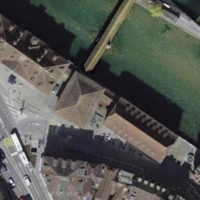
EUNIS habitat code: 57
Species observed at this site:
Anas acuta
Corvus corone
Podiceps cristatus
Fulica atra
Anas platyrhynchos
Aythya ferina
Aix galericulata
Passer domesticus
Apis mellifera
Coloeus monedula
Mareca penelope
Chroicocephalus ridibundus
Phalacrocorax carbo
Cygnus olor
Mergus merganser
Milvus milvus
Anser anser
Ficus carica
Columba livia
Ciconia ciconia
Motacilla alba